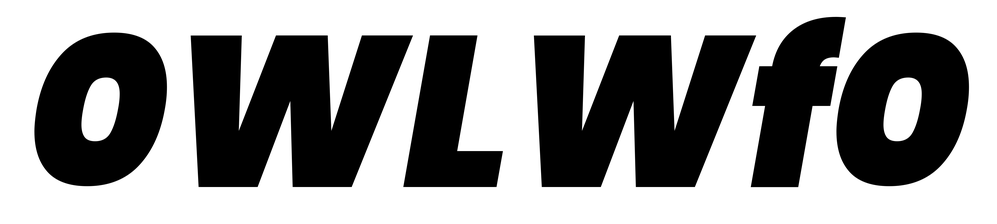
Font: Poppins-BlackItalic